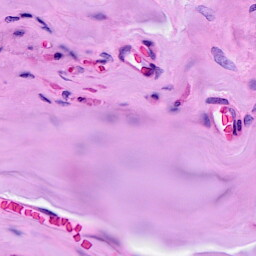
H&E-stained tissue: Breast